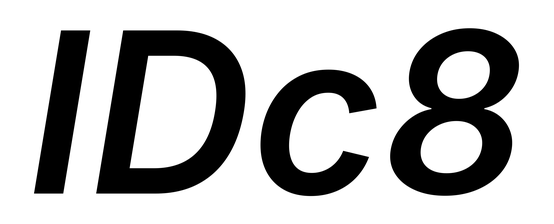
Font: Inter-Italic_SemiBold_Italic